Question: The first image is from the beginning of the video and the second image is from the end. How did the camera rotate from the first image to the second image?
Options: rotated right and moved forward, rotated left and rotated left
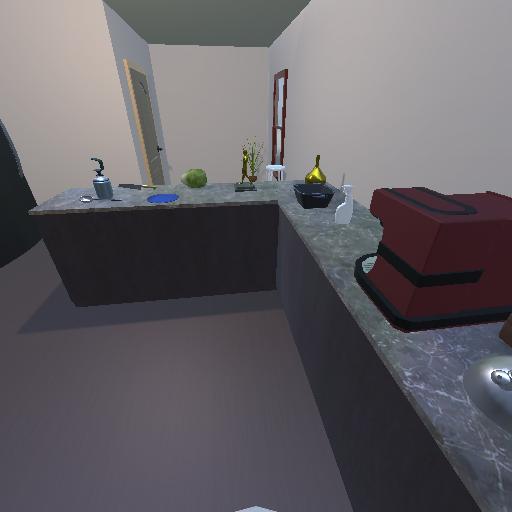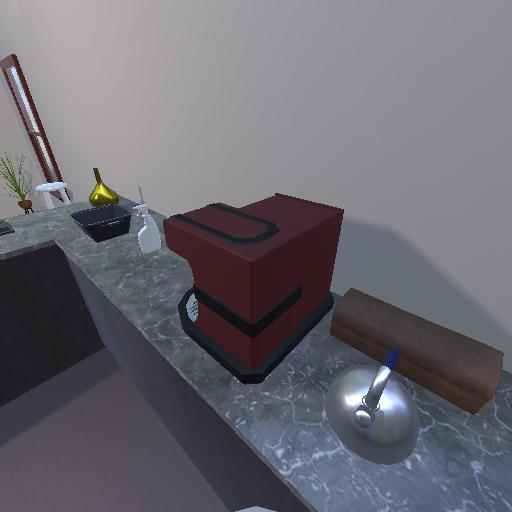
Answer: rotated right and moved forward